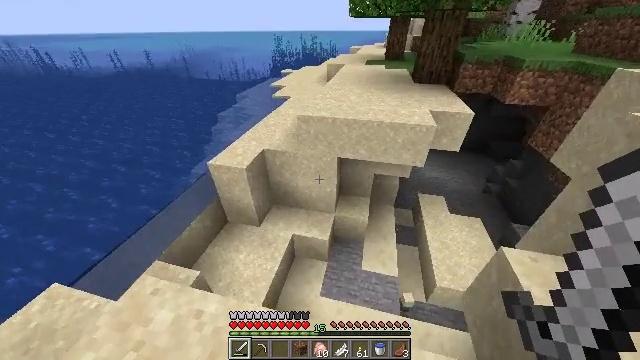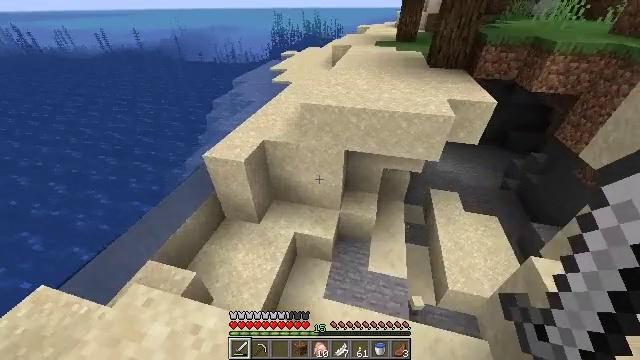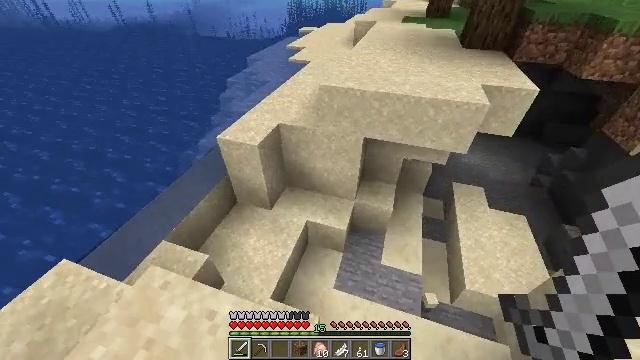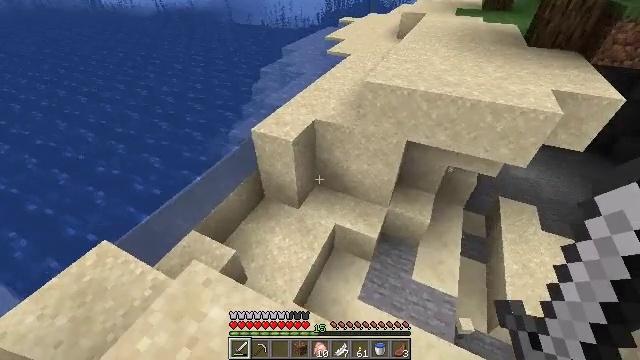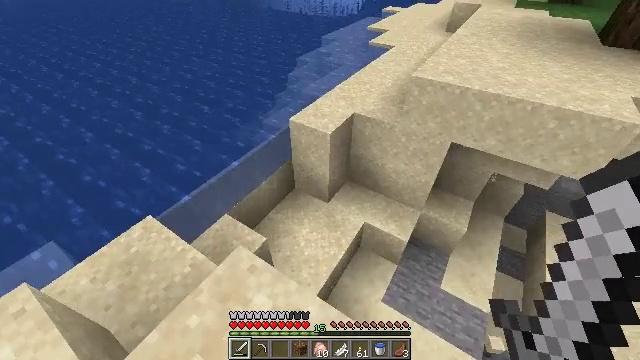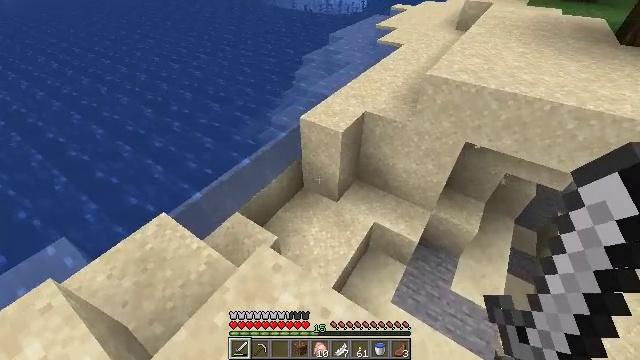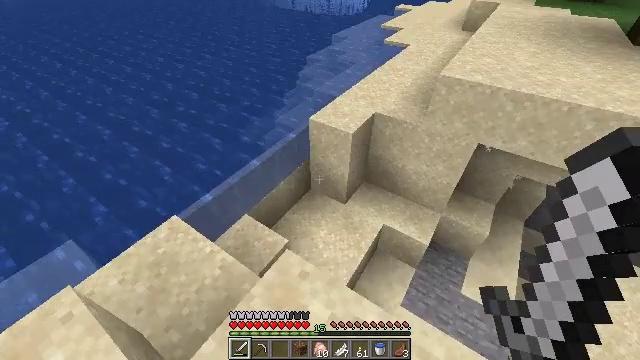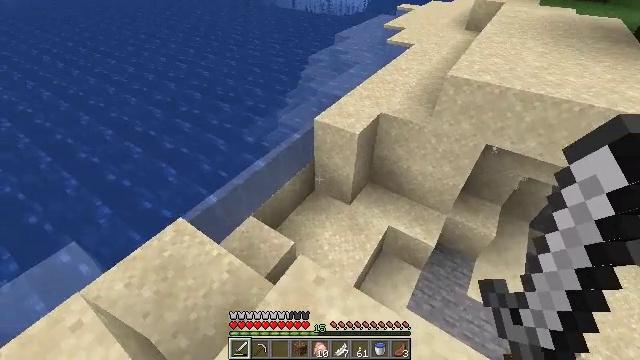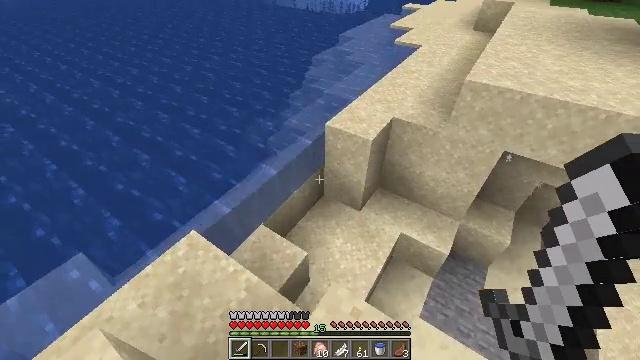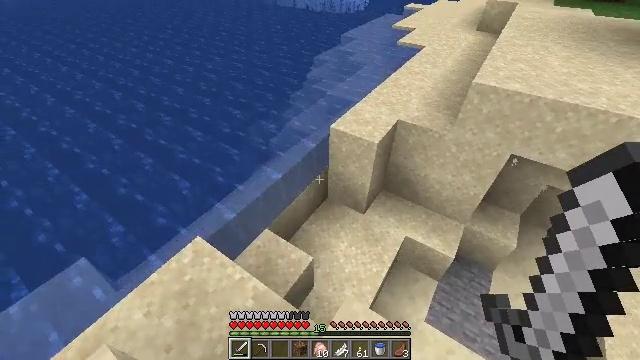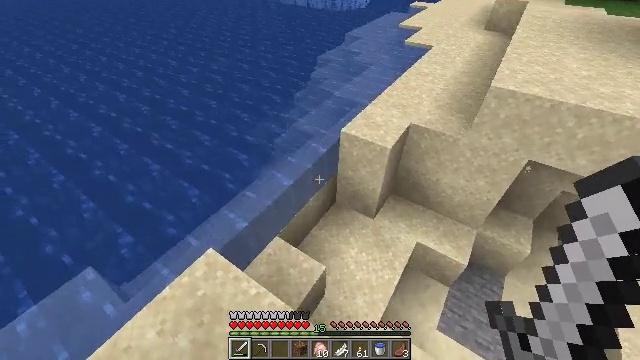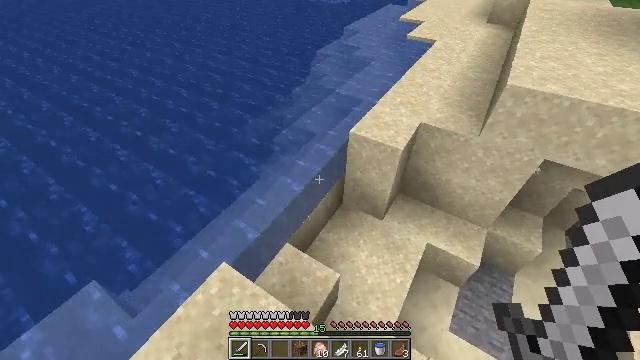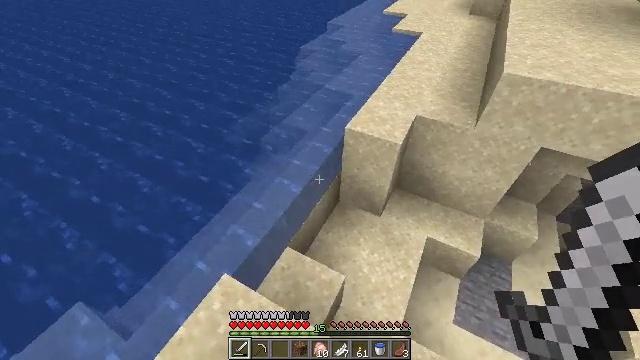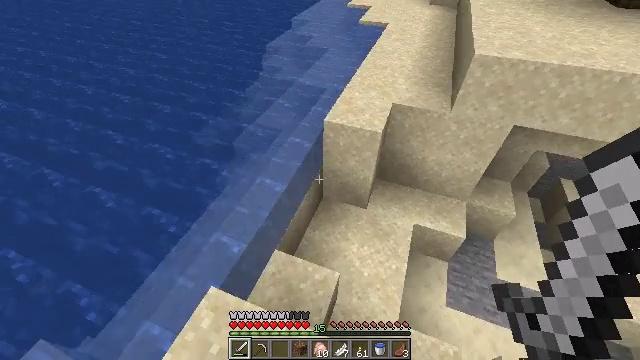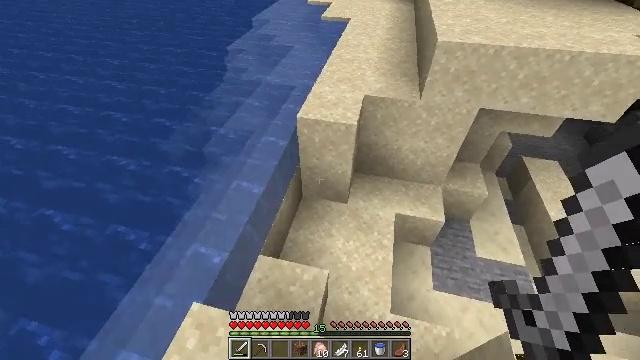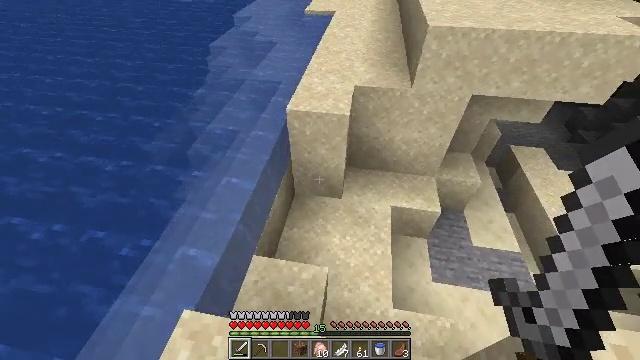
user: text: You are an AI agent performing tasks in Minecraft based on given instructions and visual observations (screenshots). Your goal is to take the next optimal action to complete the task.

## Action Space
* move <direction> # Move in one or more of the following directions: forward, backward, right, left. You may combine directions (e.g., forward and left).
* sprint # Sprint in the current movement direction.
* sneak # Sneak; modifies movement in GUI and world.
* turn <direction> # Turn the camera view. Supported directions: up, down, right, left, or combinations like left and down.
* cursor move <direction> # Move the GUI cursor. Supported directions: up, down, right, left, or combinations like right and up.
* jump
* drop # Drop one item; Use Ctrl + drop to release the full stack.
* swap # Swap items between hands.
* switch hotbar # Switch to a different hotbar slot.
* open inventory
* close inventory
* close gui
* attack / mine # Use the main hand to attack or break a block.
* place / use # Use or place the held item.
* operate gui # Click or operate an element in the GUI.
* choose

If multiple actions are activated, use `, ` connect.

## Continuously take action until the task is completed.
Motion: motion action
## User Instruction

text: Break the sand block.
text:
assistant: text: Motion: move left, turn down
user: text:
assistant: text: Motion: move left, turn left and down
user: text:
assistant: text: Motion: move left, turn left
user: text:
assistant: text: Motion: move left, turn left and down
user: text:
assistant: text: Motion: move left
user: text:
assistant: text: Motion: move forward and move left
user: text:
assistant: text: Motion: move forward and move left
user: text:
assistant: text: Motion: move forward and move left
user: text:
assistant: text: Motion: move forward and move left
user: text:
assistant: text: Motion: move forward and move left
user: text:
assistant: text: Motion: move forward and move left, turn right and down
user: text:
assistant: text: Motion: move forward and move left, turn right
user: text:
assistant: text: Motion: move forward and move left, turn right
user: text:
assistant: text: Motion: move forward, turn right
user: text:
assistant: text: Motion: turn right
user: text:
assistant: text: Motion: no_op
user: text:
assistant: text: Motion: no_op
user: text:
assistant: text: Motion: turn right and up
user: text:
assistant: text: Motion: turn right and up
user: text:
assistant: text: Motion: turn up, attack / mine
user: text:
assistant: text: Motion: attack / mine
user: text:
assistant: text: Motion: attack / mine
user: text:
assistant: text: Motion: attack / mine
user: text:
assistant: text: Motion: attack / mine
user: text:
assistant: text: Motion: attack / mine
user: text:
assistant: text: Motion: attack / mine
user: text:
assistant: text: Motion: attack / mine
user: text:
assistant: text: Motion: attack / mine
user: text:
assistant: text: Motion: attack / mine
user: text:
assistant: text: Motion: attack / mine